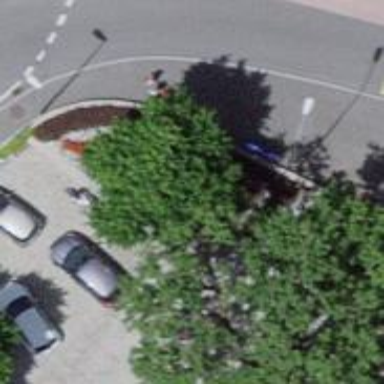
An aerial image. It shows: Bicycle rental facility.